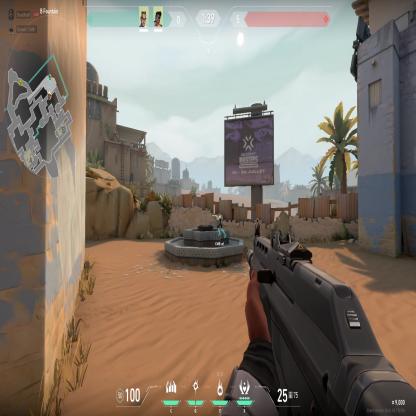
Label: teammate